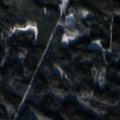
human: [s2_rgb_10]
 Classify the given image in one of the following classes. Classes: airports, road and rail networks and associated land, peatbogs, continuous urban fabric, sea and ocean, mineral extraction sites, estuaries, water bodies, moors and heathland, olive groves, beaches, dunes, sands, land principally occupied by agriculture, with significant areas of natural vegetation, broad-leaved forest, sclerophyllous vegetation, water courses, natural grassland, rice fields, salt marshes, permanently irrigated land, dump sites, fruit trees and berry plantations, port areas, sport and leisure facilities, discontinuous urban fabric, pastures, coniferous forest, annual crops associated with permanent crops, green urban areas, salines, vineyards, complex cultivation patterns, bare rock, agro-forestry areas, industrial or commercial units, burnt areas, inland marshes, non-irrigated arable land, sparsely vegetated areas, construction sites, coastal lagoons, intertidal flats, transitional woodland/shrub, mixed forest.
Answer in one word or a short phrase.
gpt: coniferous forest, mixed forest